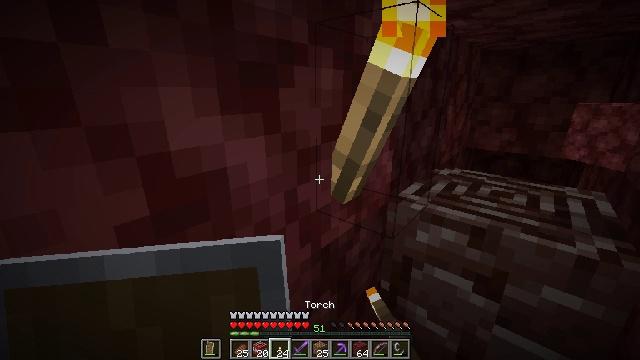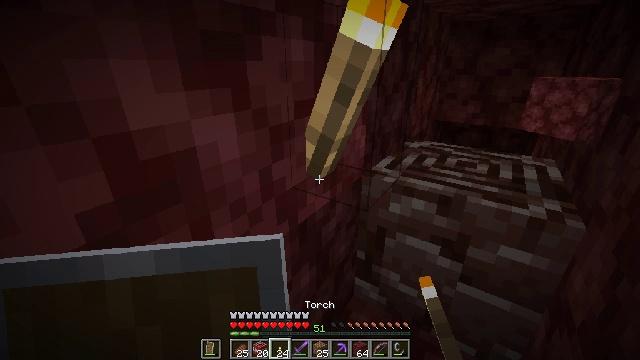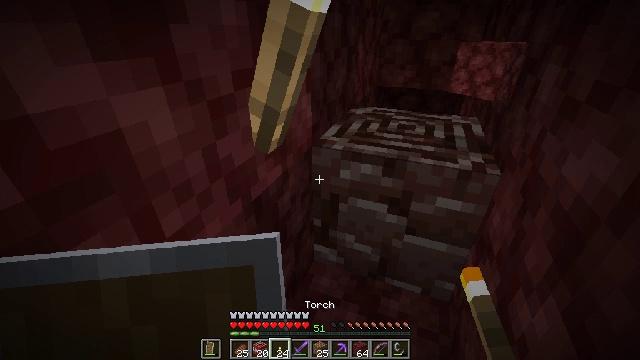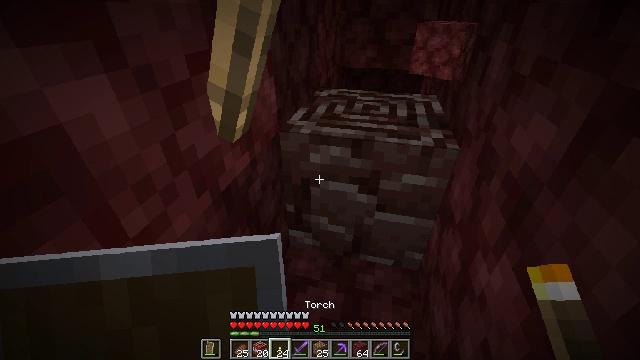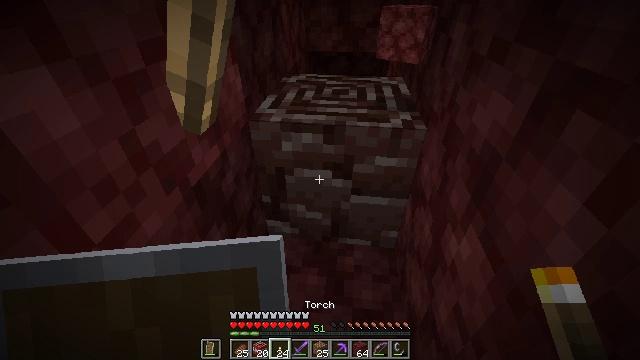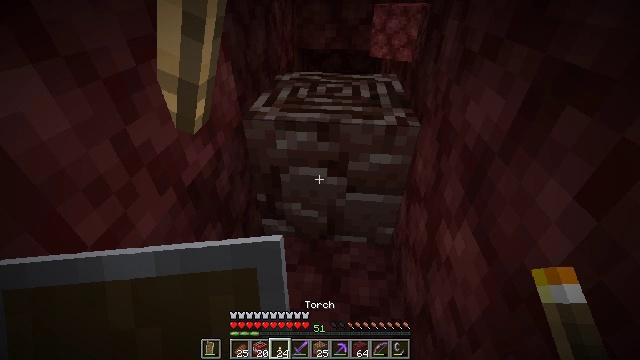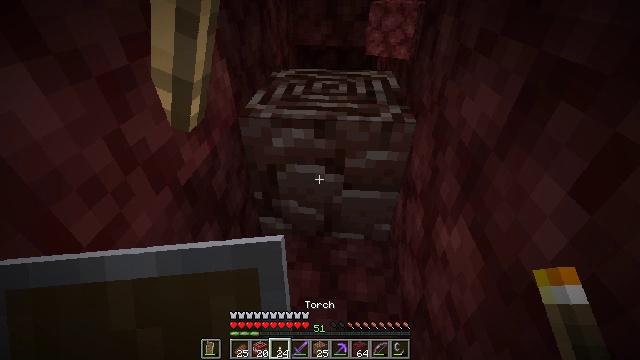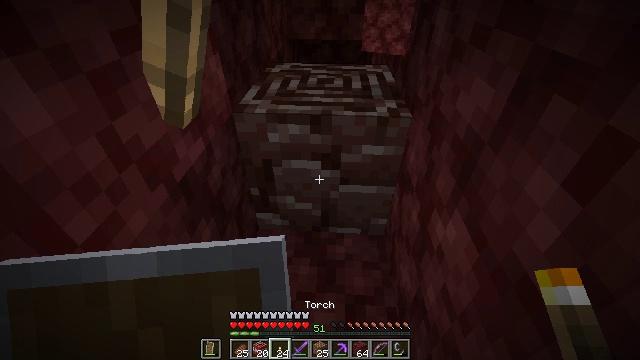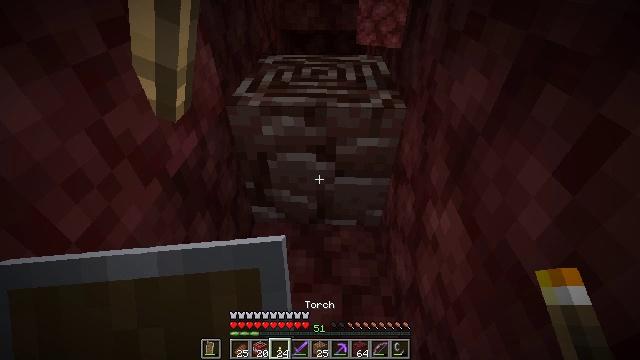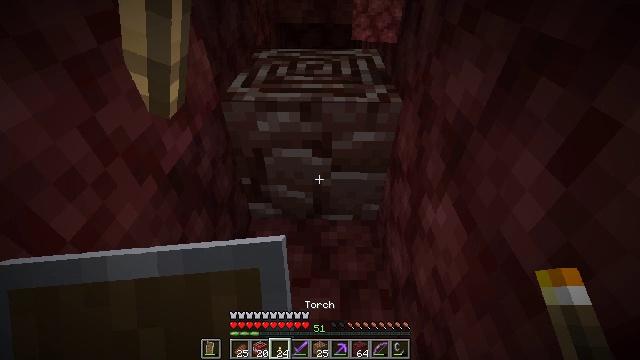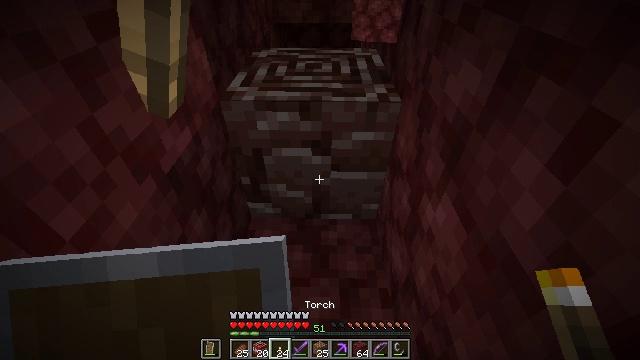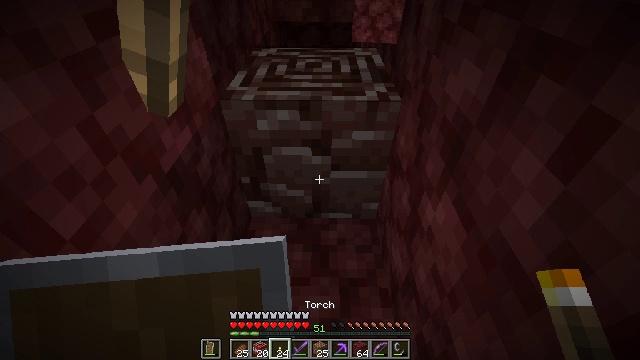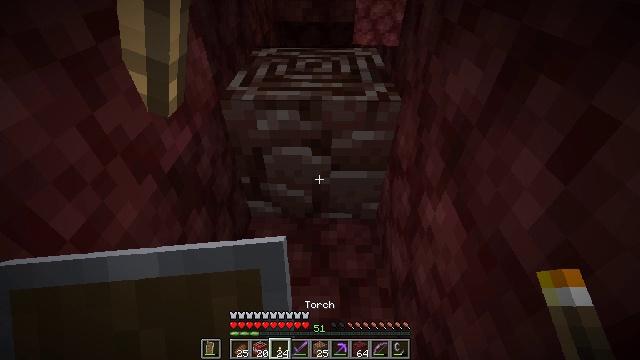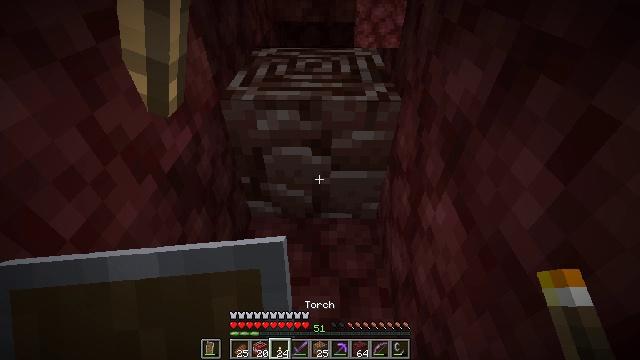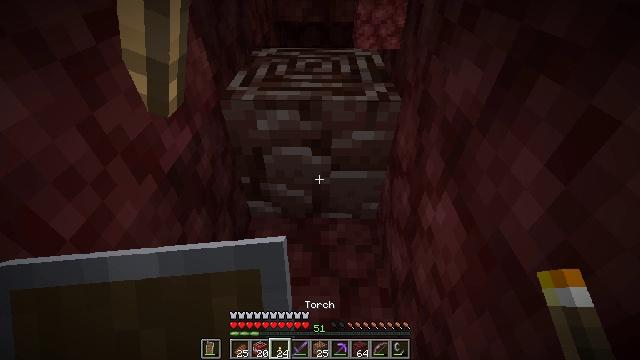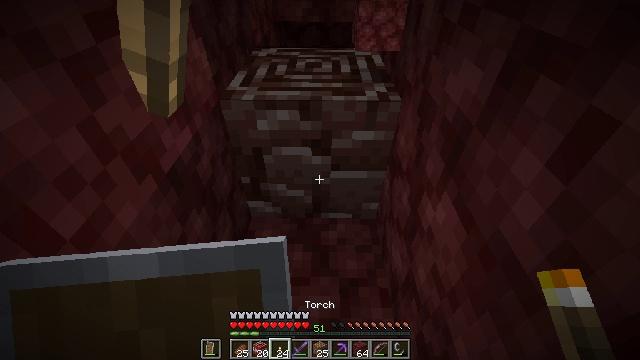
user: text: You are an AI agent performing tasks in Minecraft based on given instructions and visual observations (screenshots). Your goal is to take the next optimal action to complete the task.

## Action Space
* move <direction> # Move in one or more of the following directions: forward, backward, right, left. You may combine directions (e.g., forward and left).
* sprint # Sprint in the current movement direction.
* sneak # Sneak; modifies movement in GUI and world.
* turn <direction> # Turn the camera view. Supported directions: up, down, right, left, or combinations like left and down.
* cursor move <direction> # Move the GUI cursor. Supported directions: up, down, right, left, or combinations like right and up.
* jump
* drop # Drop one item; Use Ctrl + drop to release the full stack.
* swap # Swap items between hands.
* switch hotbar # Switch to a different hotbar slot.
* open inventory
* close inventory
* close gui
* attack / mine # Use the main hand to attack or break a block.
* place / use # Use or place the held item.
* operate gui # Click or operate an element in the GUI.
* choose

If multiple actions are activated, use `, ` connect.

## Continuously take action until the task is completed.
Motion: motion action
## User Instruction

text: Use a strong pickaxe to gather ancient debris.
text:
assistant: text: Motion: turn right and down
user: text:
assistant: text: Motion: turn right and down
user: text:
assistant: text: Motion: turn right and down
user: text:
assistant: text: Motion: turn right and down
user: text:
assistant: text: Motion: turn right
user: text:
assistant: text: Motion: no_op
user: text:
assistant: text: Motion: turn right and down
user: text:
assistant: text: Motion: turn right and down
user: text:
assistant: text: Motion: turn right and down
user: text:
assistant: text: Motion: no_op
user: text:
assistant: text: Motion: no_op
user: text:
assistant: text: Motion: no_op
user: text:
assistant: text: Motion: no_op
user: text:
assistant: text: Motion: no_op
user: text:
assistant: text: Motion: no_op
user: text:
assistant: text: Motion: no_op
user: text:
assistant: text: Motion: no_op
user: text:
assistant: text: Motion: move forward and move right
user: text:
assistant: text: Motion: move forward and move right
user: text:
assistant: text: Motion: move forward
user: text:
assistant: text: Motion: move forward
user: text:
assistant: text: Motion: no_op
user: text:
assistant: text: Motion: no_op
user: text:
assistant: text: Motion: no_op
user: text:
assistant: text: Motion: no_op
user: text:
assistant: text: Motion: no_op
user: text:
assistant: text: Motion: no_op
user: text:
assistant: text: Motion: no_op
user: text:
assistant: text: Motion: no_op
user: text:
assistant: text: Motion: no_op